Aerial crown-view tile of a tropical tree (Barro Colorado Island, Panama), acquired 20240716:
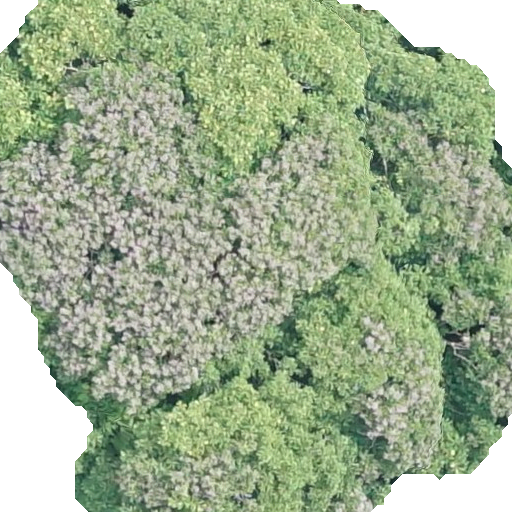
Species: Dipteryx oleifera
GBIF accepted scientific name: Dipteryx oleifera
Crown area: 394.401 m²